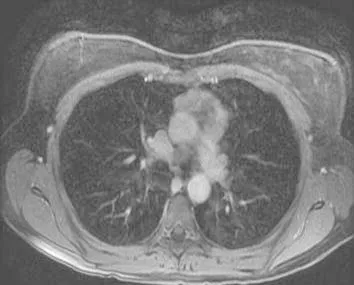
Increase in the size of mediastinal mass.
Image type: radiology (mri)